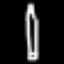
Label: pencil